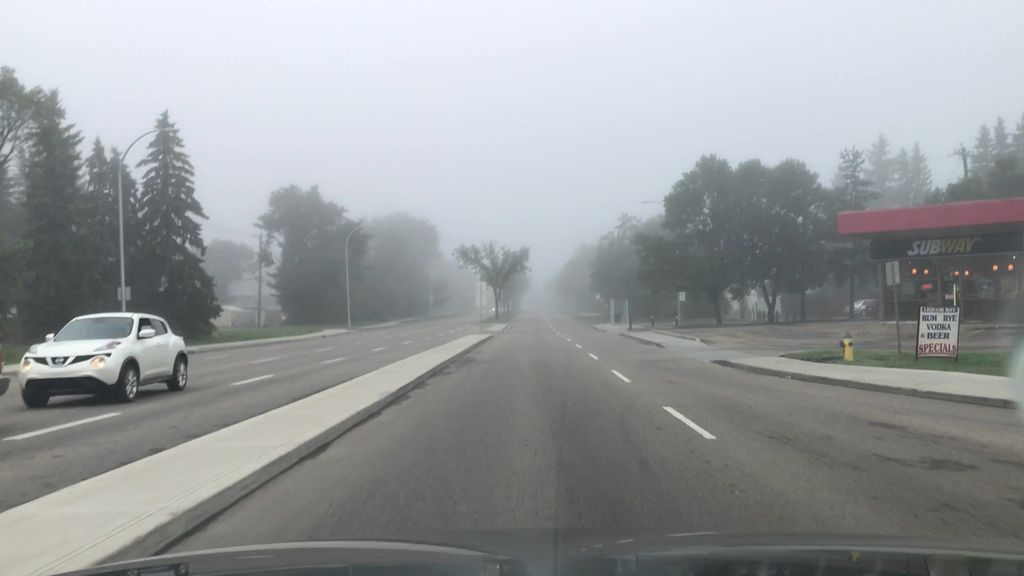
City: edmonton